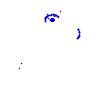
Particle: pion